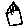
Label: house